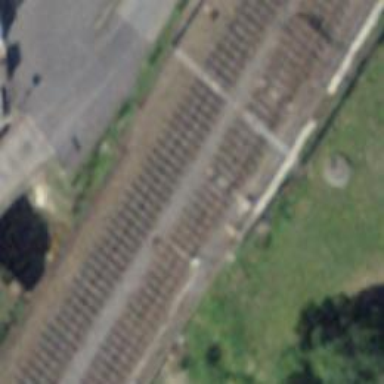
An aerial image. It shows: Single-track electrified railway with contact line.